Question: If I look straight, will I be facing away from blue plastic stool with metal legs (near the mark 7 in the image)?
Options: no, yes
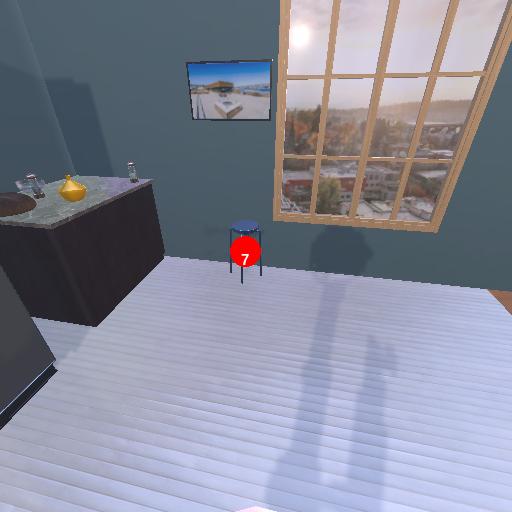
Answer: no